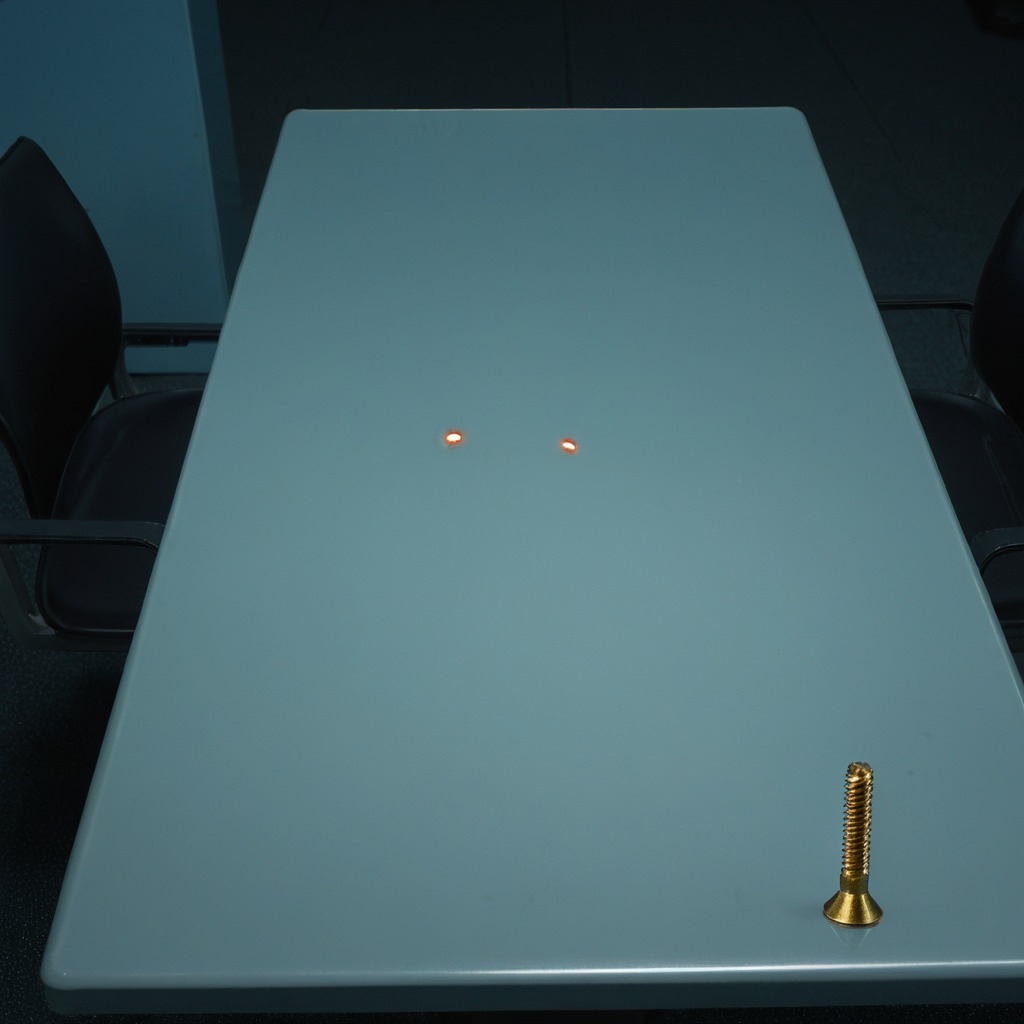
A metal screw is lying on the table in a railway signal maintenance room.